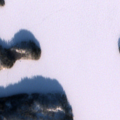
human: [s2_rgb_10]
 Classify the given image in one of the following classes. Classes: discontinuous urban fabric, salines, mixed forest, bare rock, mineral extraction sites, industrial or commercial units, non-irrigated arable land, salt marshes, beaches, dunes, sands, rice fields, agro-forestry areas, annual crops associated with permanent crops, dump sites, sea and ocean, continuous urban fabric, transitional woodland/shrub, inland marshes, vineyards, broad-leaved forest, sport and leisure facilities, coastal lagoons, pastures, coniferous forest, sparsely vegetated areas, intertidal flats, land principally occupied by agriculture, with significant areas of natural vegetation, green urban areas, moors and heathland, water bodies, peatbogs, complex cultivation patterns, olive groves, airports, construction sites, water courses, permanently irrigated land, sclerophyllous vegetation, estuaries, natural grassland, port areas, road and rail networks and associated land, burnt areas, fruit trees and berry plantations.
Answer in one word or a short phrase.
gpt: coniferous forest, mixed forest, transitional woodland/shrub, water bodies